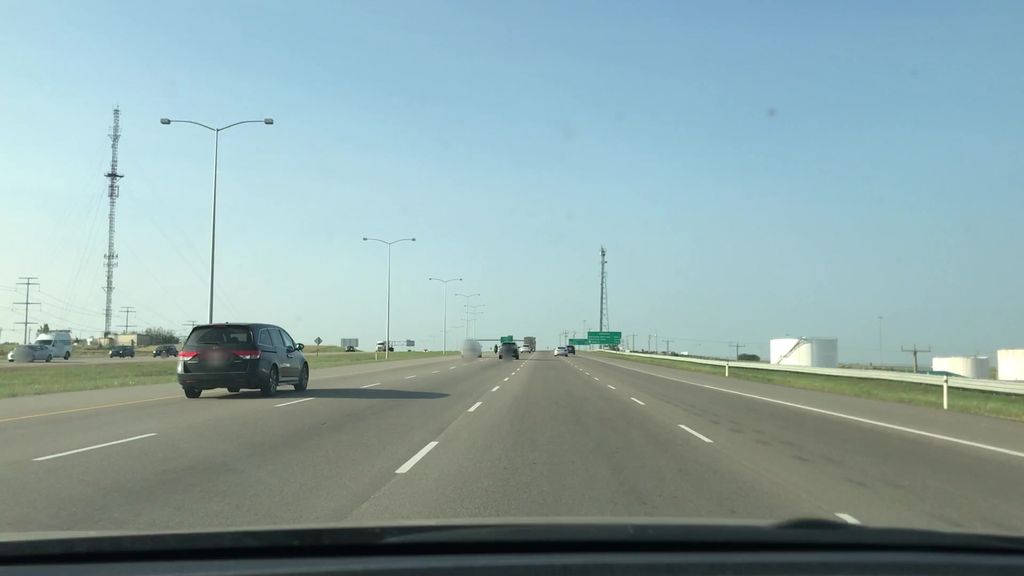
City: edmonton